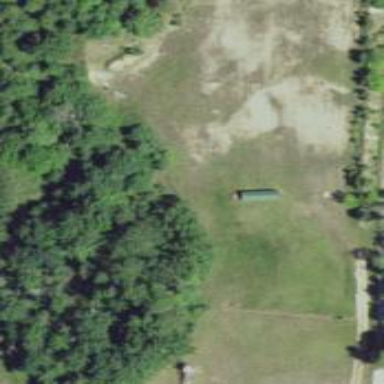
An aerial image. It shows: Shooting range on leisure land pitch.